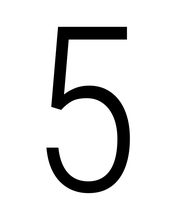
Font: Roboto_Condensed_Light